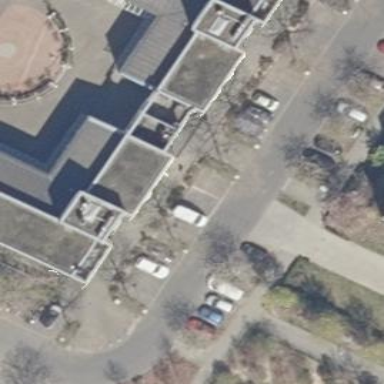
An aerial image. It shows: Parking available on the street side.